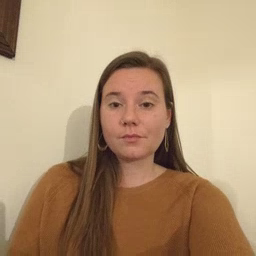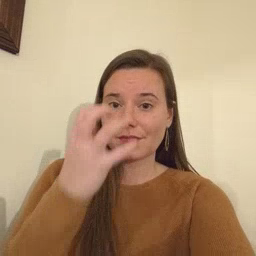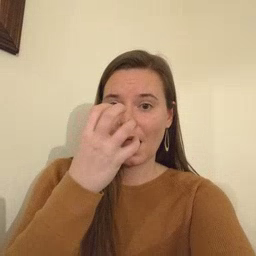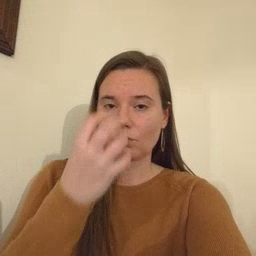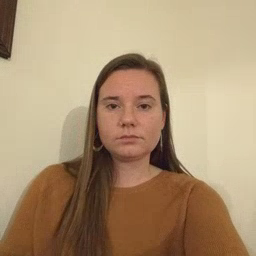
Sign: clown